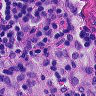
Metastatic tissue present: no